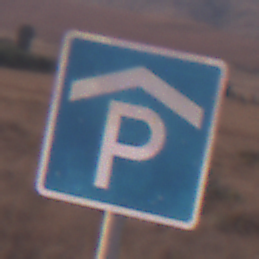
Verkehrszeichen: Parkhaus
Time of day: SunriseSunset
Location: Outdoor (Nature)
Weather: PartlyCloudy
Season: NotSpecified
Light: Natural